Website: home-depot
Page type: billing-address
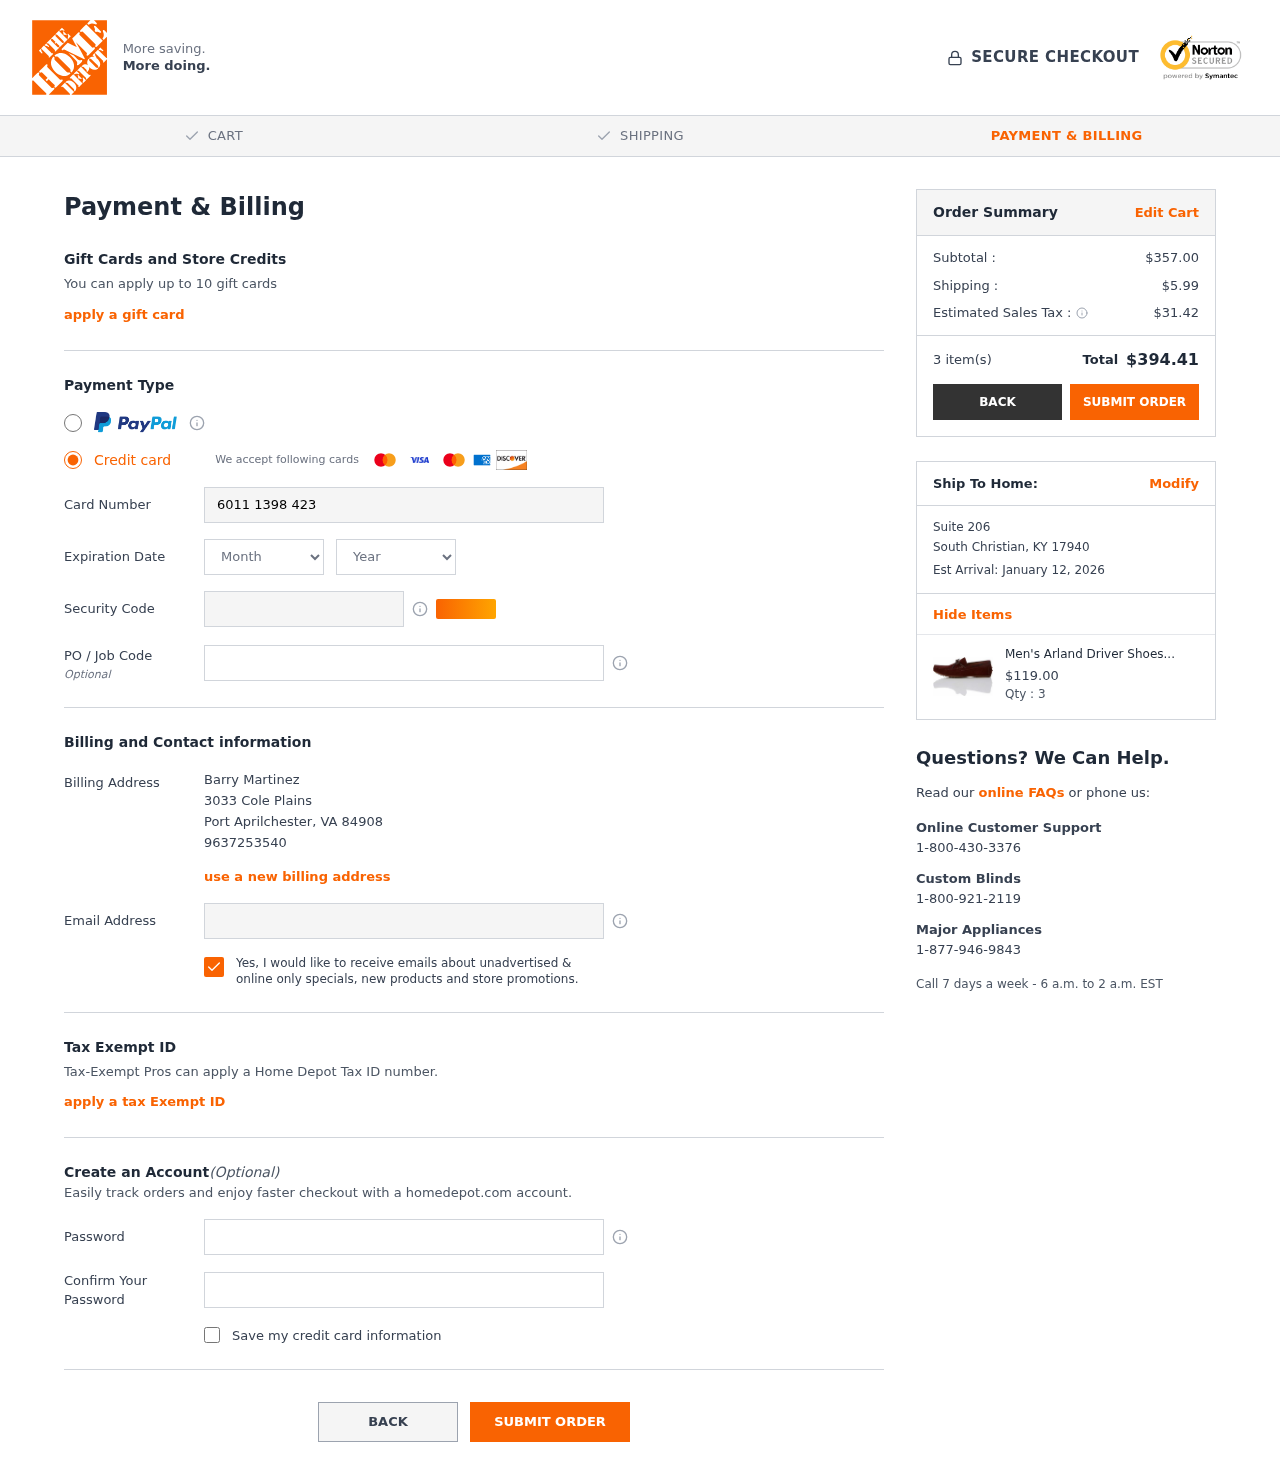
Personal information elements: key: PII_CARD_CVV
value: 995
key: PII_CARD_EXPIRY_MONTH
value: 06
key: PII_CARD_EXPIRY_YEAR
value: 26
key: PII_CARD_NUMBER
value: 6011 1398 4238 1725
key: PII_CITY
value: Port Aprilchester
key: PII_CITY2
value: South Christian
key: PII_EMAIL
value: barry.martinez@gmail.com
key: PII_FULLNAME
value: Barry Martinez
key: PII_JOB_CODE
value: DM-5455
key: PII_PHONE
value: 9637253540
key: PII_POSTCODE
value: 84908
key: PII_POSTCODE2
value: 17940
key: PII_STATE_ABBR
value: VA
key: PII_STATE_ABBR2
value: KY
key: PII_STREET
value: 3033 Cole Plains
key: PII_STREET2
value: Suite 206
Product elements: key: PRODUCT1_NAME
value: Men's Arland Driver Shoes, Red (Burgundy Burgundy), 43 EU
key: PRODUCT1_PRICE
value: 119
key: PRODUCT1_QUANTITY
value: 3
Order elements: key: ORDER_SUBTOTAL
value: $357.00
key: ORDER_SHIPPING_COST
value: $5.99
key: ORDER_TAX
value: $31.42
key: ORDER_NUM_ITEMS
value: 3 item(s)
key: ORDER_TOTAL
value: $394.41
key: ORDER_DELIVERY_DATE
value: Est Arrival: January 12, 2026